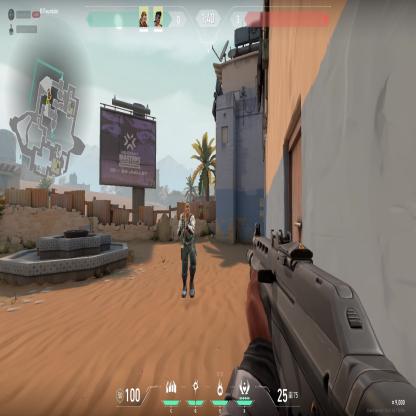
Label: teammate